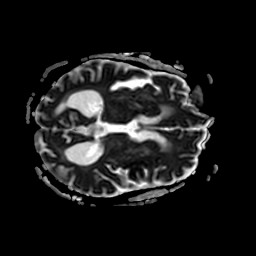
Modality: ADC
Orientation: axial
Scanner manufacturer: philips
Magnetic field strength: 3 T
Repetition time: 4.113 s
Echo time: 0.06054 s